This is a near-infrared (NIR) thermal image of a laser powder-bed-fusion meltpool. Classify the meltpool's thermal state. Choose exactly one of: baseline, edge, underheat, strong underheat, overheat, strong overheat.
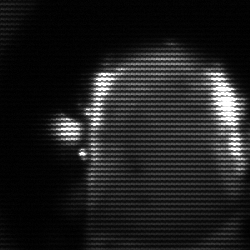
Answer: baseline